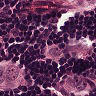
Metastatic tissue present: yes